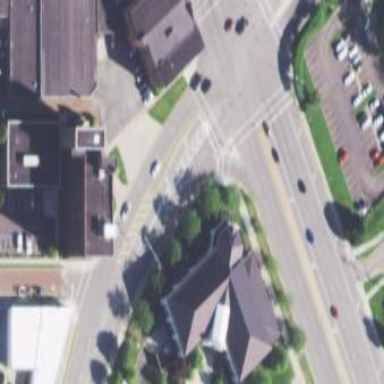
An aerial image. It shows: Tan public building that serves as courthouse.